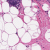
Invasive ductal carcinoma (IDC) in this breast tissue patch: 0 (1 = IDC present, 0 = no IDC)